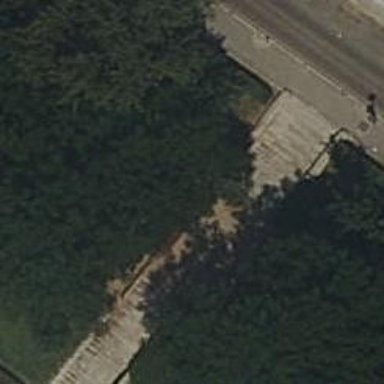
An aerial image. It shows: Set of compacted steps along the road.